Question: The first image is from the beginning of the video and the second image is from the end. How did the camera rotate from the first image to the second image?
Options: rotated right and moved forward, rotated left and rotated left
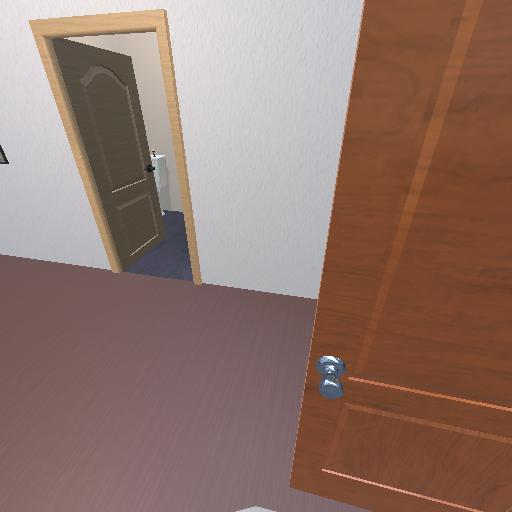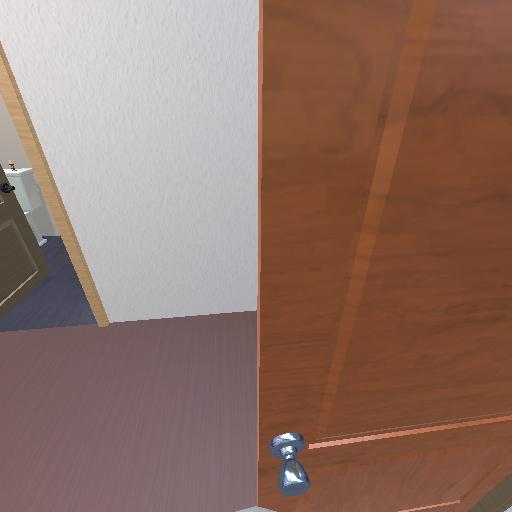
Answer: rotated right and moved forward